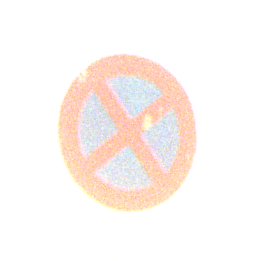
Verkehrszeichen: AbsolutesHalteverbot
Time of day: Night
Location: Outdoor (Nature)
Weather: Clear
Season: NotSpecified
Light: Natural